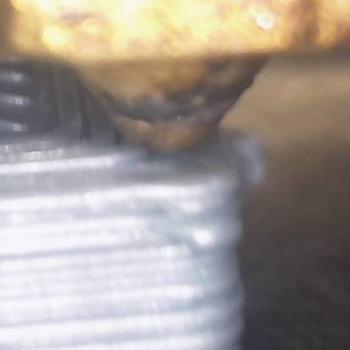
Flow rate: 56%